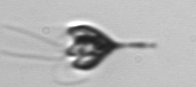
Label: Pyramimonas_longicauda